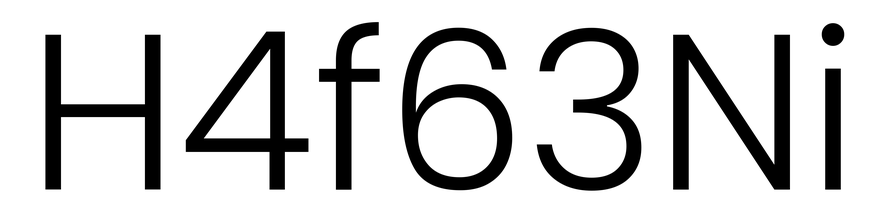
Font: Poppins-Light